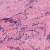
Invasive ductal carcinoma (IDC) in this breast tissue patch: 1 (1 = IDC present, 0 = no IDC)